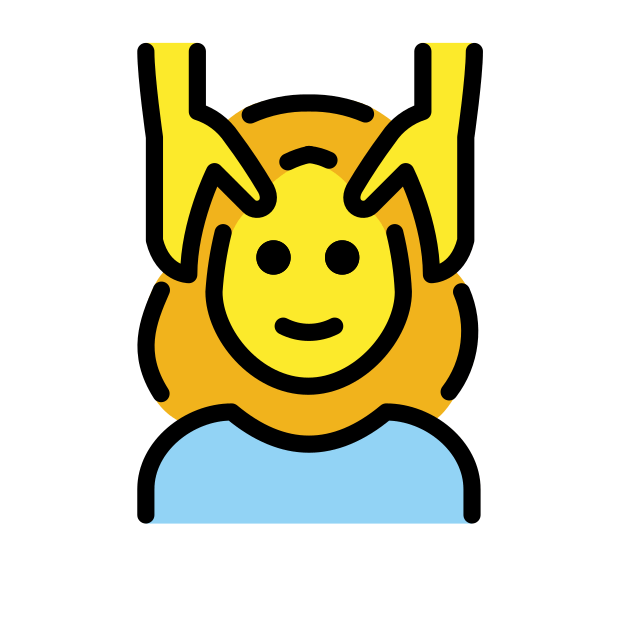
woman getting massage